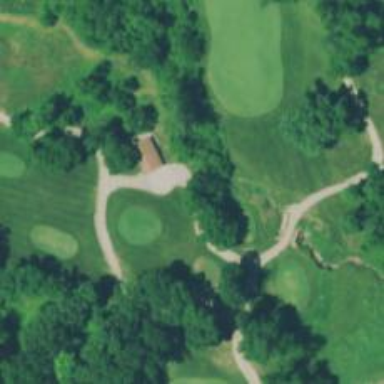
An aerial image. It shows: Path used for both walking and golf.